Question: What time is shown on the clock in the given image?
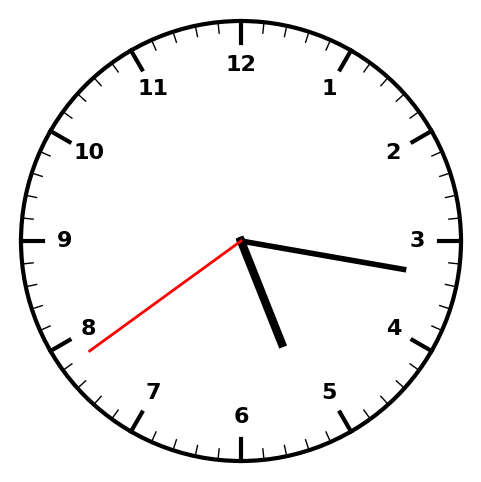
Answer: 05:16:39